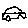
Label: car